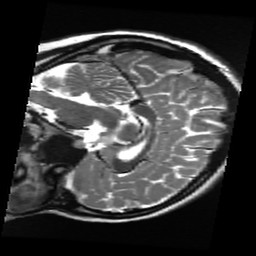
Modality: T2w
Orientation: sagittal
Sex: female
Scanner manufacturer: ge
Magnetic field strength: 3 T
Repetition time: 5 s
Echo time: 0.1017 s